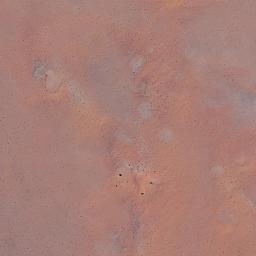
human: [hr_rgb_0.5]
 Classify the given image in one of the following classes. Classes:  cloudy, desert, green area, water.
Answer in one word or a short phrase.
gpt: desert